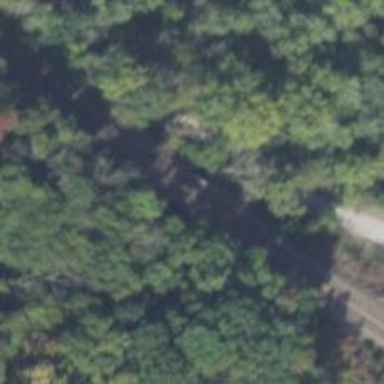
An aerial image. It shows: Bridge over railway line.